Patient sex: M
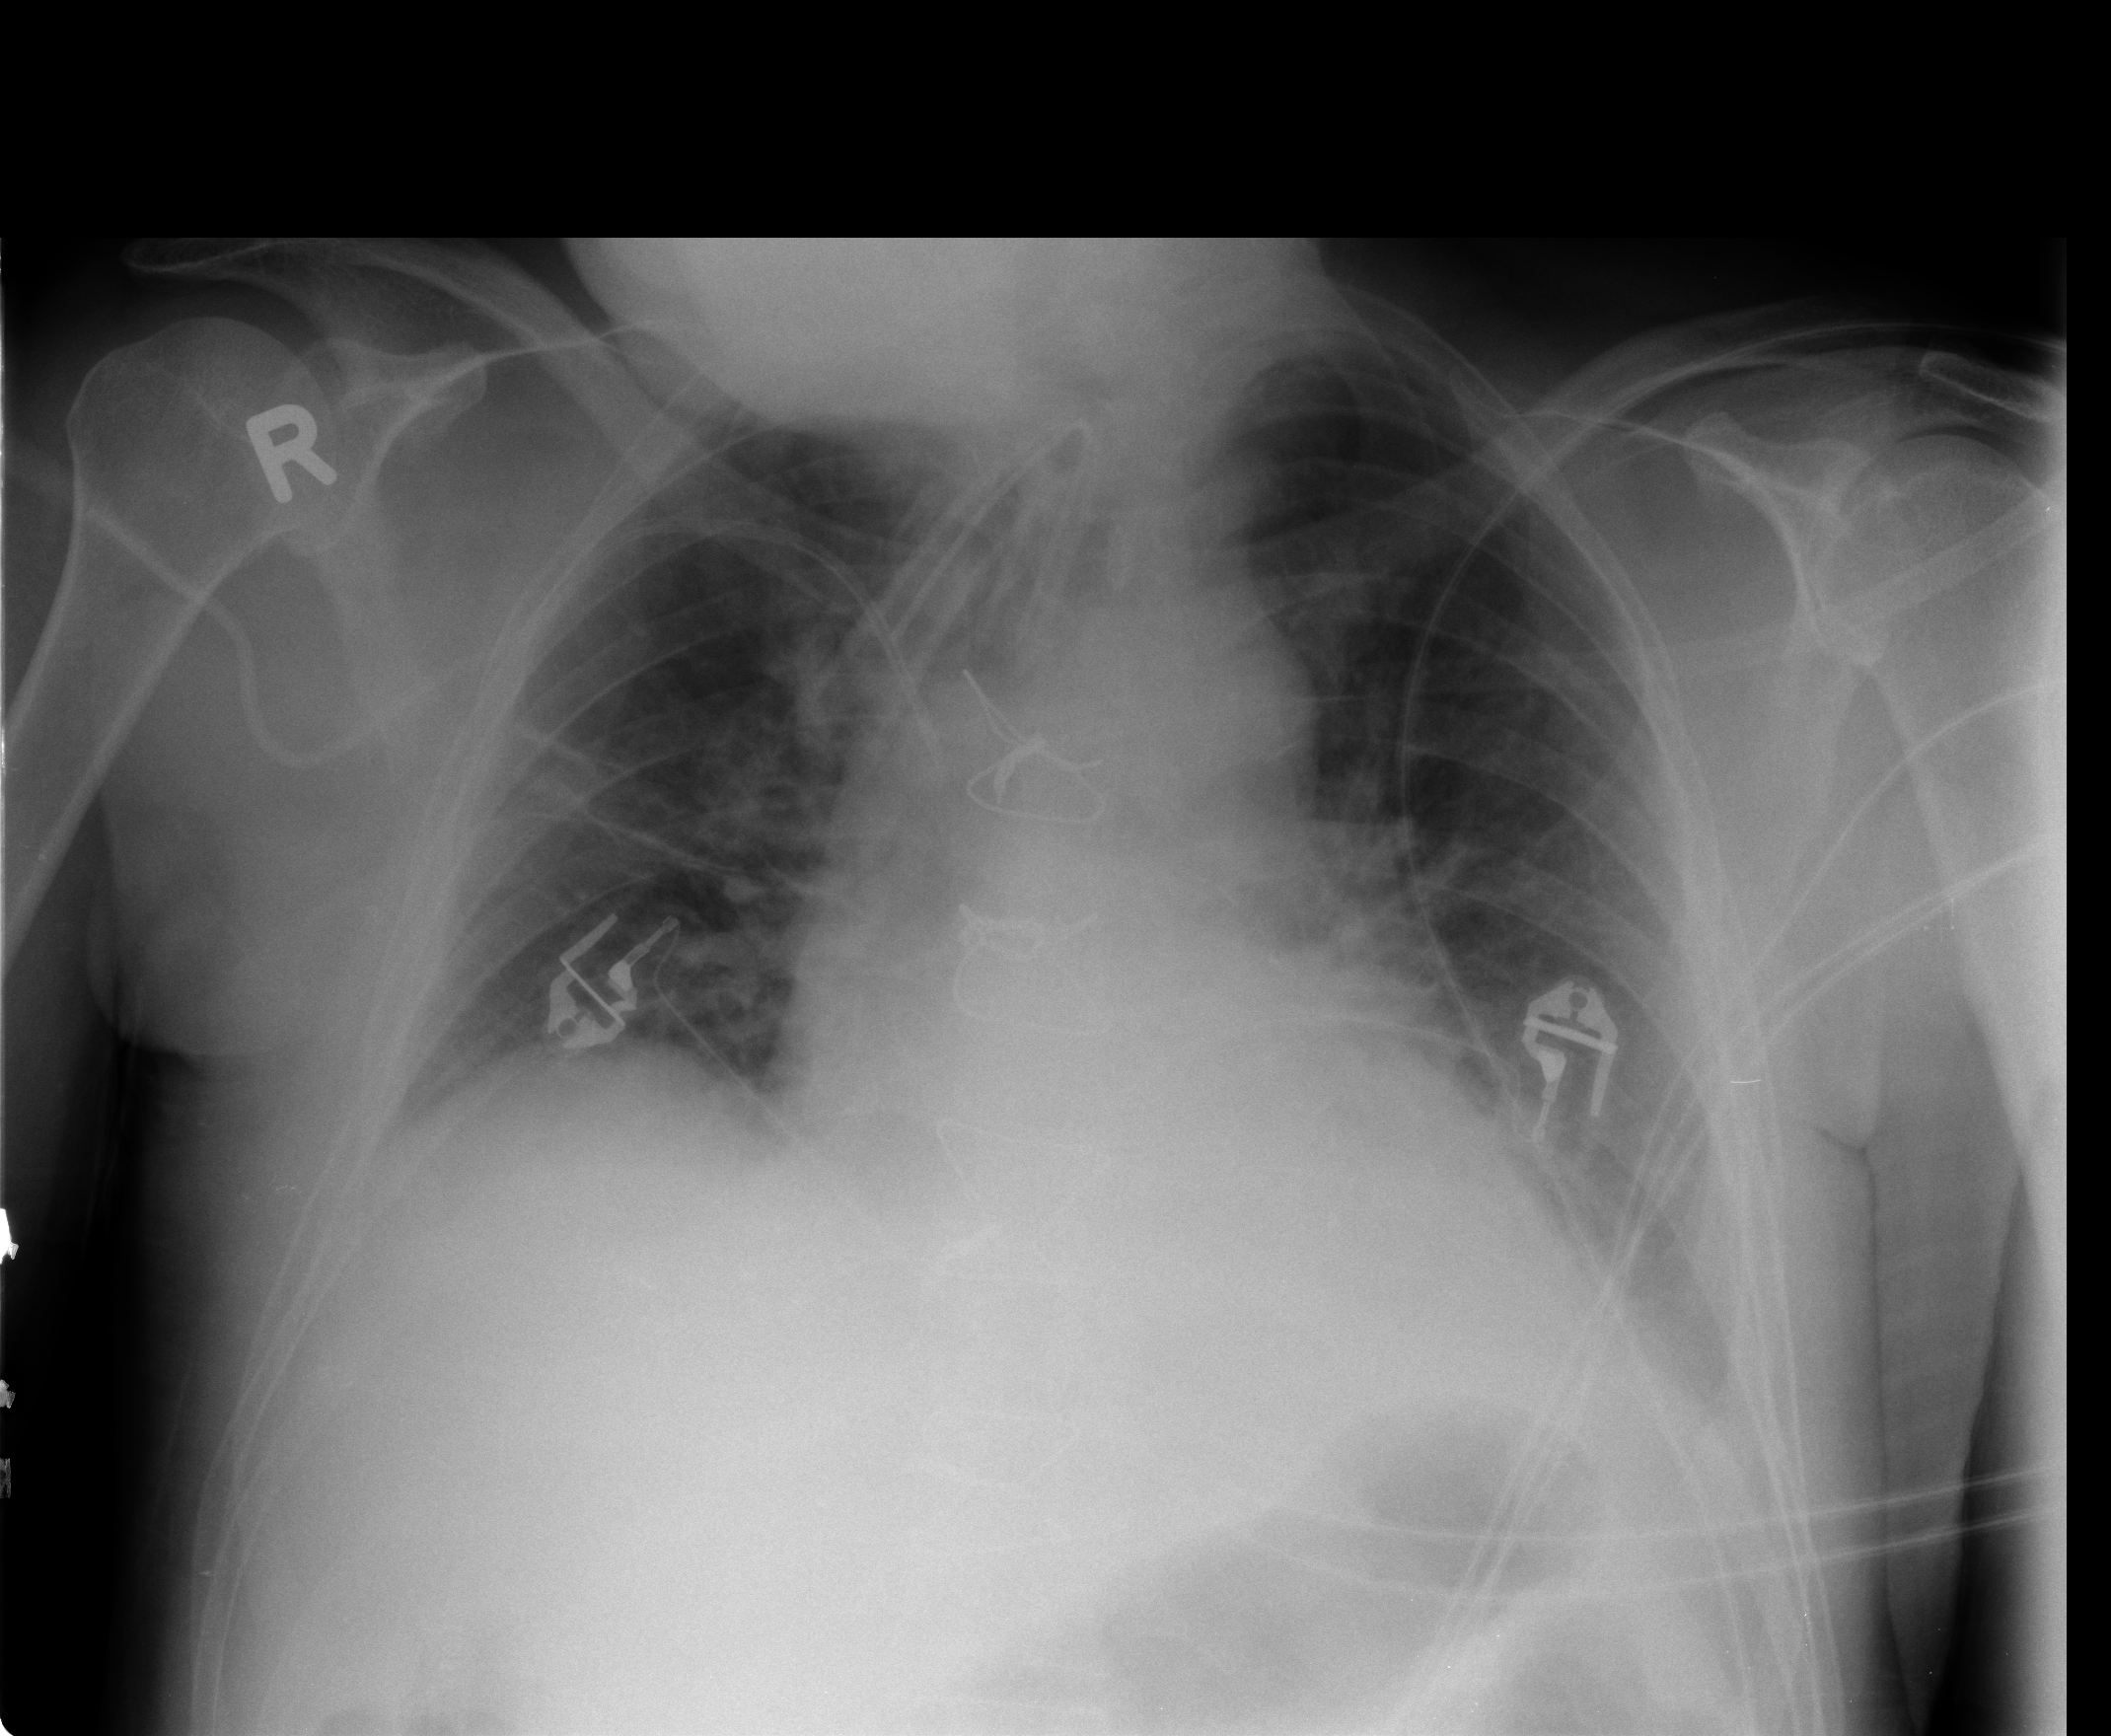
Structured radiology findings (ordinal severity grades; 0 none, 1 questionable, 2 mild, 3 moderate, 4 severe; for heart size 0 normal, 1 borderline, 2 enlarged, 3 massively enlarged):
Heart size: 1
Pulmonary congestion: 2
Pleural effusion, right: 0
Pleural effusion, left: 2
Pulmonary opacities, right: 1
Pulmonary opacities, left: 1
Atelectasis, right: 2
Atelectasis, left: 2